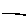
Label: line